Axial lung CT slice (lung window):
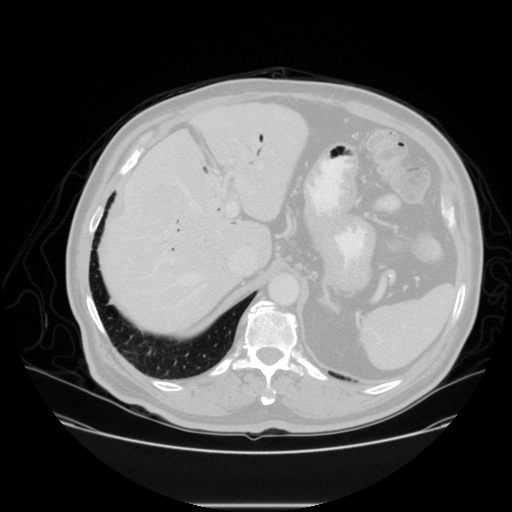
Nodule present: yes
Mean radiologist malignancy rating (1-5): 2.75